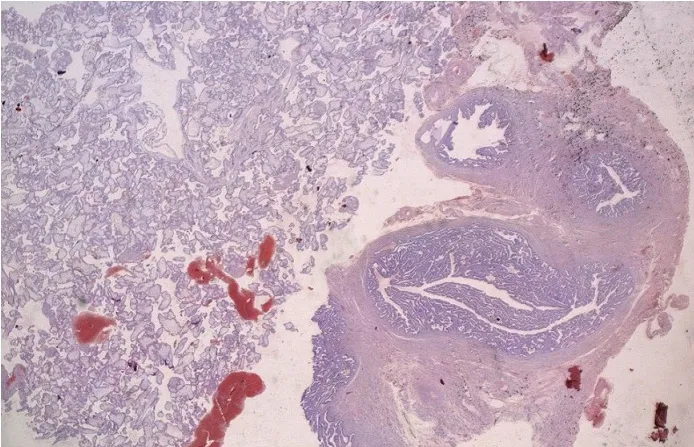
Developing of enlarged villi in the lumina of fallopian tube (HES x 10).
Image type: pathology (h&e)